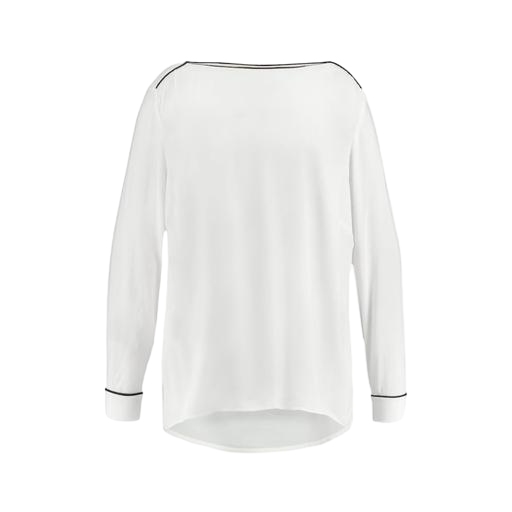
white contrast-trim shirt, white long-sleeved contrast-hem top, back shirt, white background